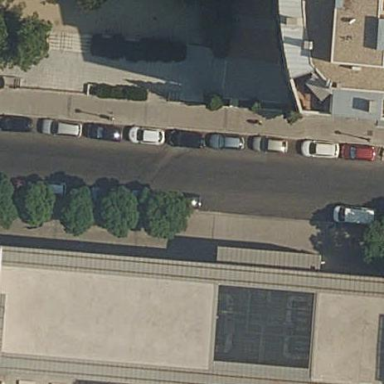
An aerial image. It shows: Civic building.